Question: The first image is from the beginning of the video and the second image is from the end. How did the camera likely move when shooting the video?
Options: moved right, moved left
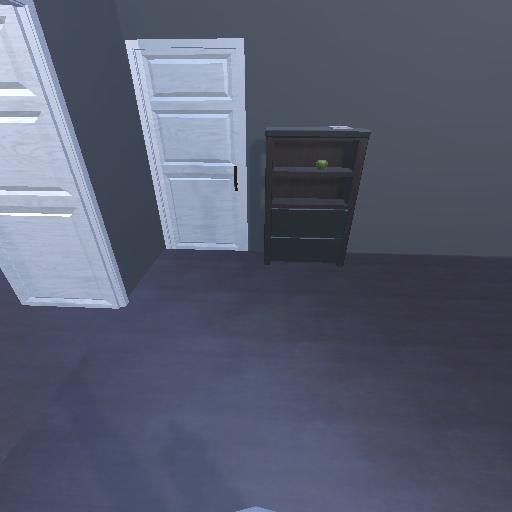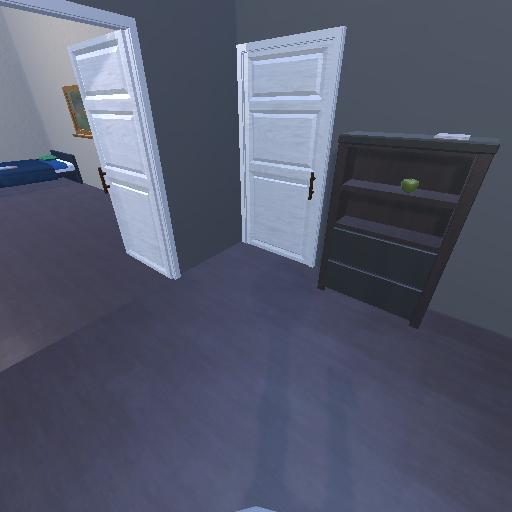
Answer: moved right